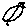
Label: bird